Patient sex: F
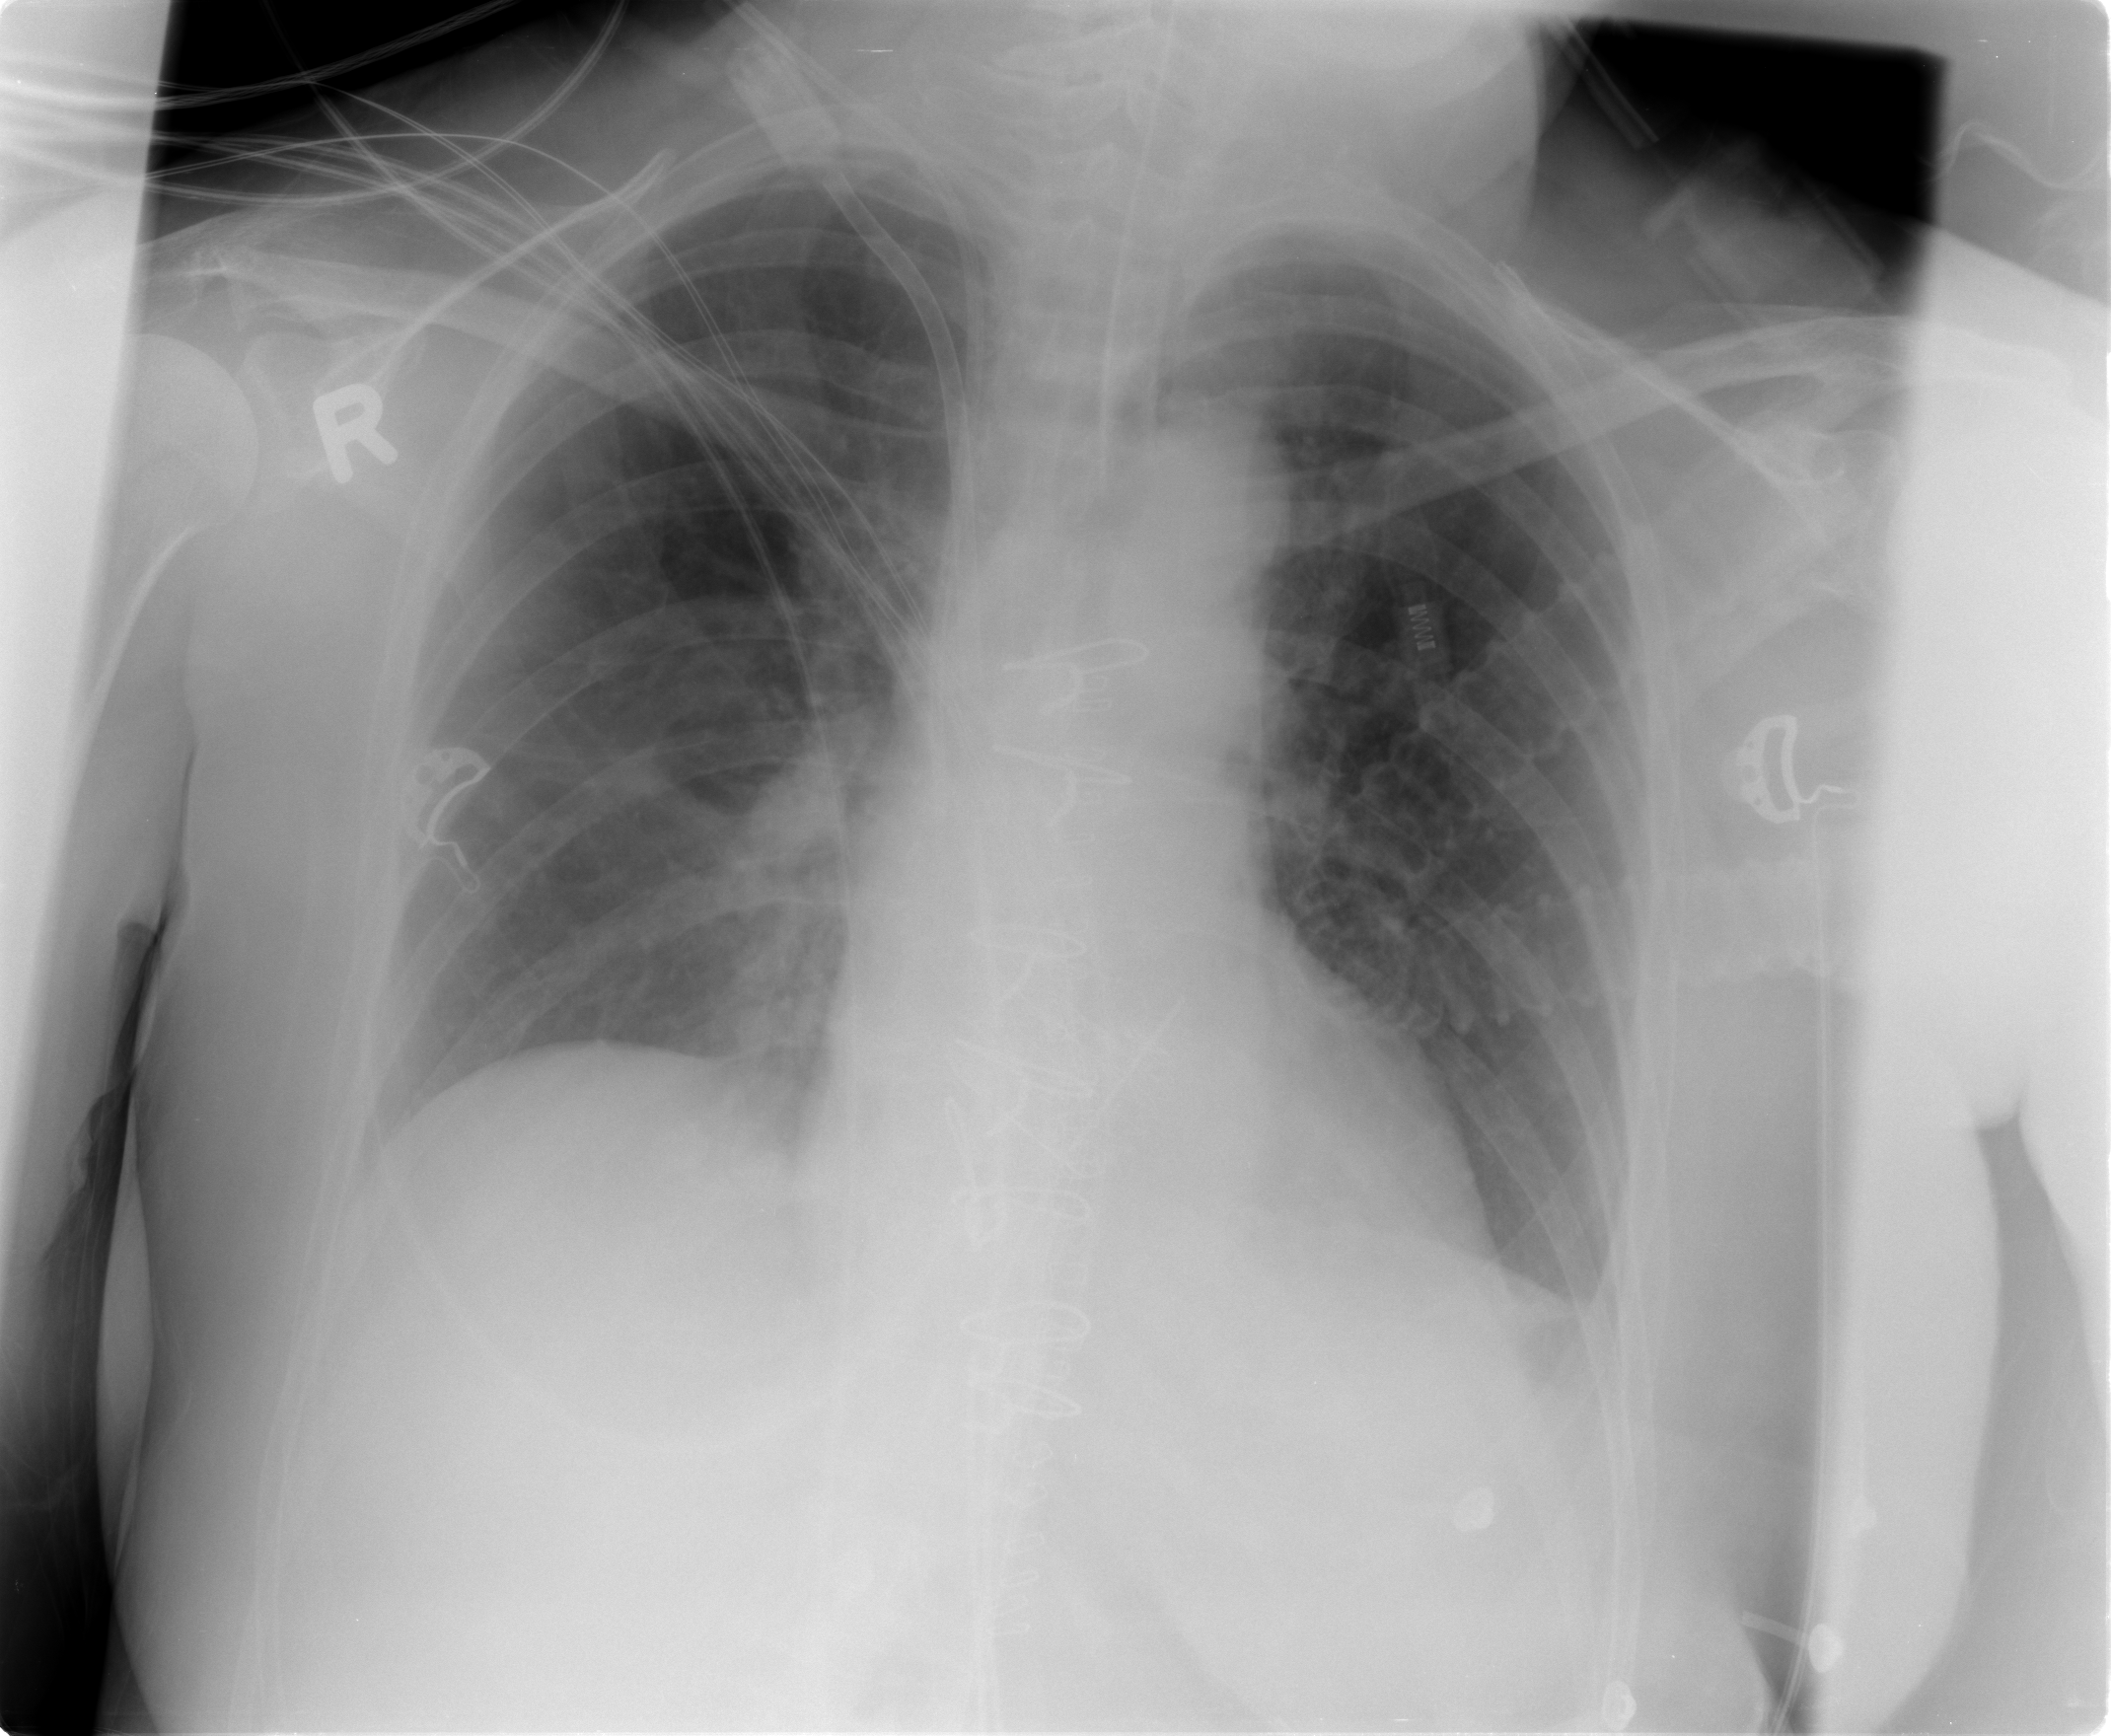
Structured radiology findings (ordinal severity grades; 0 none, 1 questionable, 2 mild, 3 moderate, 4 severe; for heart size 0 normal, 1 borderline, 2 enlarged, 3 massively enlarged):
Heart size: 0
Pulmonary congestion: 0
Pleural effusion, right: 0
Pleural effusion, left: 1
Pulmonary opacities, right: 0
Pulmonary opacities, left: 0
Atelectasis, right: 0
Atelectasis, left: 1